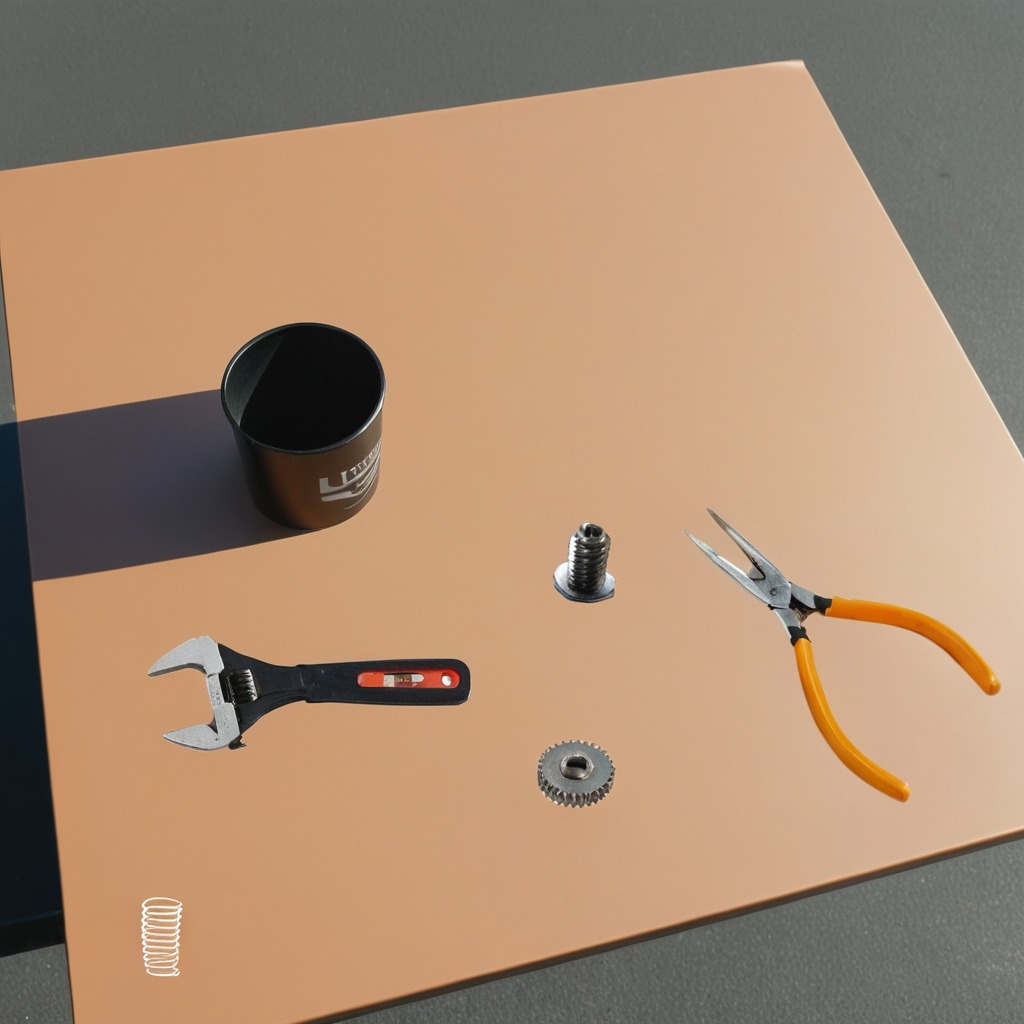
A steel gear with teeth, a metal machine screw, pliers, a coiled metal spring, and a wrench are lying on a clean utility table in a temporary outdoor tool station afternoon light present textured surface.